Question: Is it necessary to have in the client 'bind', if I want to receive data from a server?
I've seen a schema (look at the image below), and it seems that it's not necessary. But from what I know, bind is necessary to give an address to a socket. If I don't "bind" the socket, how can I send data to it?

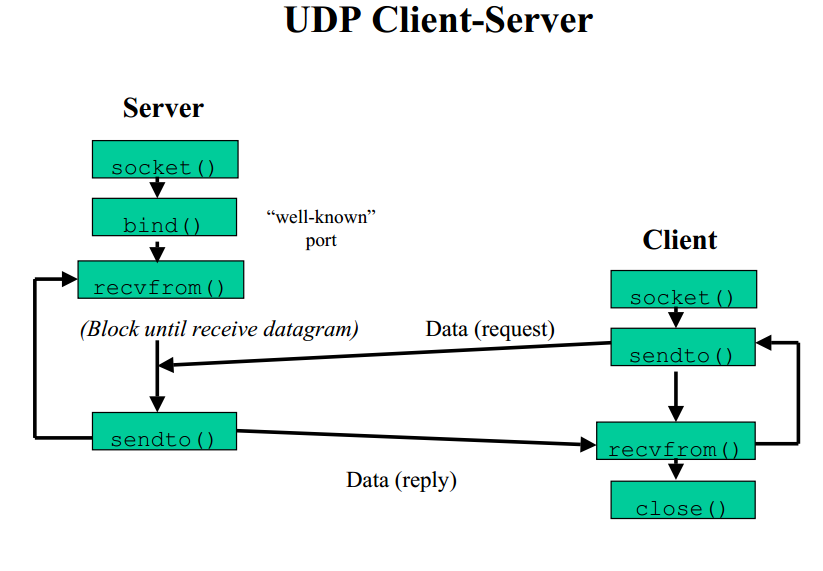
Answer: As a client, the application needs to be aware of the server port to which it needs to connect, and as a server, the application needs to be aware of the server port to which it needs to listen. Therefore, the server needs to bind to an IP address and port so that the client can connect to it.
The client can simply create a socket and call 'connect()'. Binding to an available IP address and ephemeral port shall implicitly happen. But, yes, nothing prevents you from having the client bind to a particular IP address and port.
In the case of UDP, despite there being no "connection" mechanism, servers still need to bind to IP addresses and ports to allow the clients to send data to them.